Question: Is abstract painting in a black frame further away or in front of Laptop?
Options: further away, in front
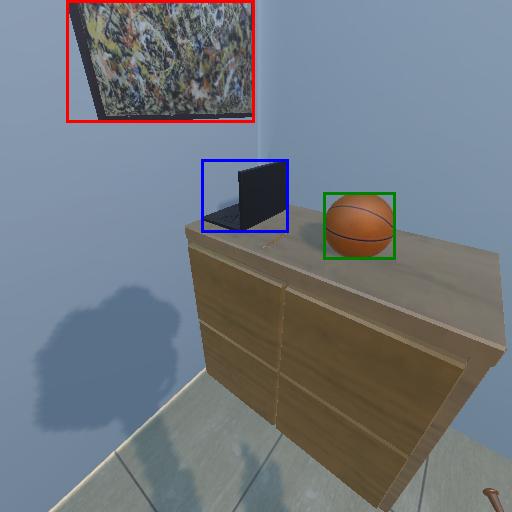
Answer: further away